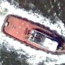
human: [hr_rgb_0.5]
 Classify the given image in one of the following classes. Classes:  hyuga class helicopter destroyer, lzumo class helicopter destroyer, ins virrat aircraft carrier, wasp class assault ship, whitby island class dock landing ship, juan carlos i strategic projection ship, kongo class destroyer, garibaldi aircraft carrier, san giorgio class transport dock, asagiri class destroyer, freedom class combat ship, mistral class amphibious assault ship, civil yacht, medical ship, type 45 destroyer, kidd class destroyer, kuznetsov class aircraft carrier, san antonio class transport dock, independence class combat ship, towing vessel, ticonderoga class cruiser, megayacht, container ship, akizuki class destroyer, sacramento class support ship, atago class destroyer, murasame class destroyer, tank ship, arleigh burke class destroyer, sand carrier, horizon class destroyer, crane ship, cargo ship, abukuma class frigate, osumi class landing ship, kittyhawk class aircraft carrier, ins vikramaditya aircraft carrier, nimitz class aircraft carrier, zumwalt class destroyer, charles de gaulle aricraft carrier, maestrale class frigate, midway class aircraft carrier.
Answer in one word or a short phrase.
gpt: Towing vessel